Field crop: tomato
Growth stage: 1
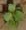
Species: solanum